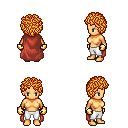
a pixel art fantasy rpg character, female body template, human, tanned skin, maroon cape, white pants, light blonde curly afro hairstyle, gold gloves, four views (front, back, left, right), 2x2 character sprite sheet, small pixel art, hard edges, no anti-aliasing